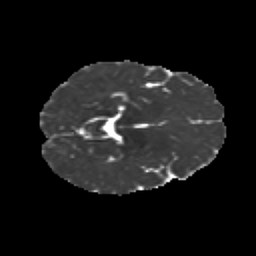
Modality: MD
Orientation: axial
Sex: male
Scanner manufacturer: siemens
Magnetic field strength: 3 T
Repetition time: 5 s
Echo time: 0.071 s